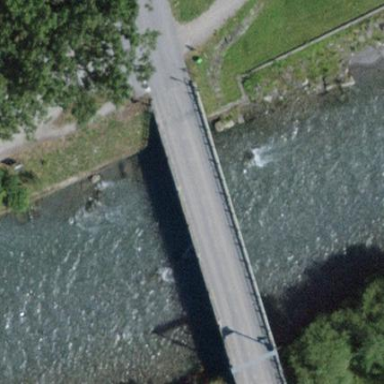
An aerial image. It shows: Man-made bridge.